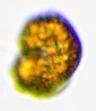
Label: Akashiwo